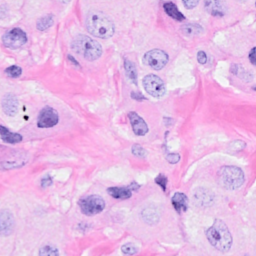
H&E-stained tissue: Breast